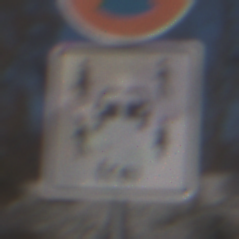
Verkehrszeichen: CarsharingfahrzeugeFrei
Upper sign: AbsolutesHalteverbot
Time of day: MorningAfternoon
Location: Outdoor (Nature)
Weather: PartlyCloudy
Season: Winter
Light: Natural